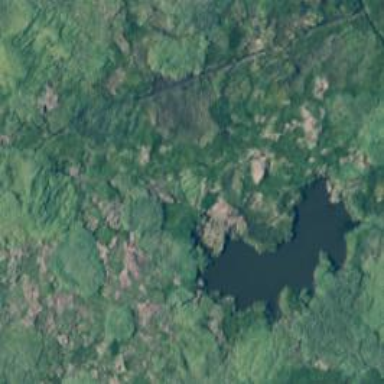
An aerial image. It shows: Serene pond surrounded by nature.